Aerial crown-view tile of a tropical tree (Barro Colorado Island, Panama), acquired 20240716:
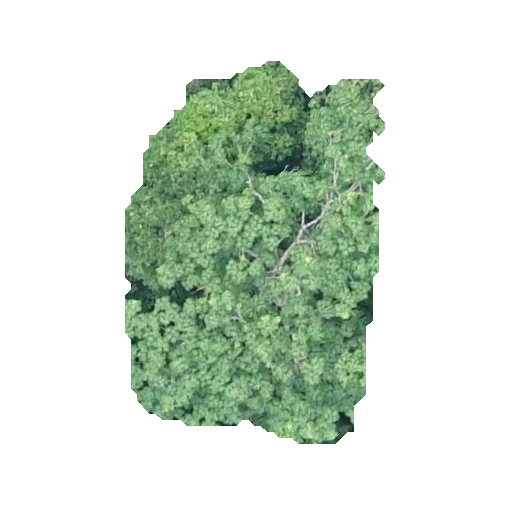
Species: Alseis blackiana
GBIF accepted scientific name: Alseis blackiana
Crown area: 125.928 m²